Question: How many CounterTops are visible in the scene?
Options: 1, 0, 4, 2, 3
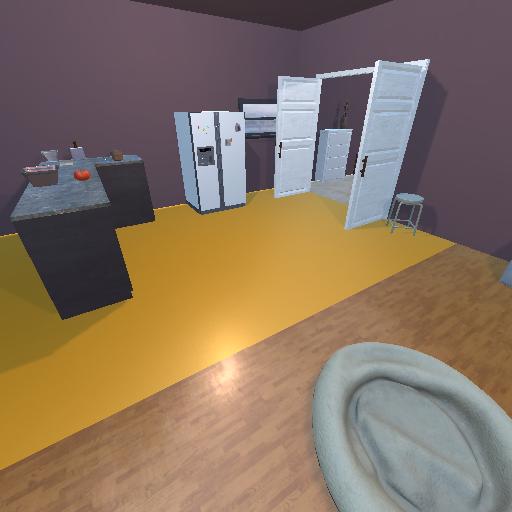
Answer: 1